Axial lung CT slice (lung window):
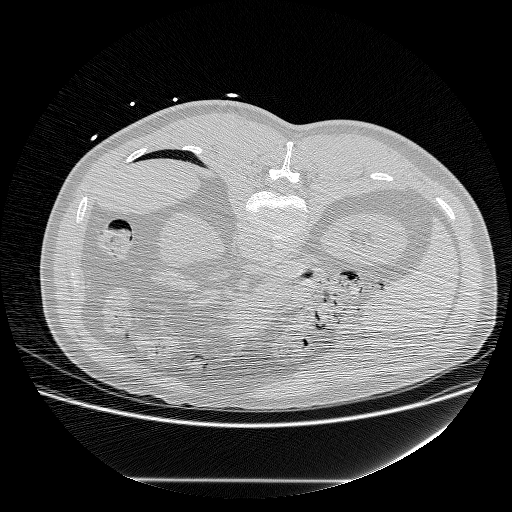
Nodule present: no